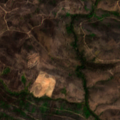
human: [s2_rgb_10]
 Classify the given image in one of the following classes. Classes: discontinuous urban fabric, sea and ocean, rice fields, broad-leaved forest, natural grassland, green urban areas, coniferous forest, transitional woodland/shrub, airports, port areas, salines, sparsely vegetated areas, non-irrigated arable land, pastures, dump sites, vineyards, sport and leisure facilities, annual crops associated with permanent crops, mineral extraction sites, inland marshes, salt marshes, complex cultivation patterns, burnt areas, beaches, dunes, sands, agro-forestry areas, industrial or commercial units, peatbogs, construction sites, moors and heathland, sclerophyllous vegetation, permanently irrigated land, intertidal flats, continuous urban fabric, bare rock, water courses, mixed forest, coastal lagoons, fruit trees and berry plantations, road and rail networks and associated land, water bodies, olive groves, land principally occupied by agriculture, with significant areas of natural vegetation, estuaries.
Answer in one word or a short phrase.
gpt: coniferous forest, transitional woodland/shrub